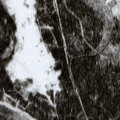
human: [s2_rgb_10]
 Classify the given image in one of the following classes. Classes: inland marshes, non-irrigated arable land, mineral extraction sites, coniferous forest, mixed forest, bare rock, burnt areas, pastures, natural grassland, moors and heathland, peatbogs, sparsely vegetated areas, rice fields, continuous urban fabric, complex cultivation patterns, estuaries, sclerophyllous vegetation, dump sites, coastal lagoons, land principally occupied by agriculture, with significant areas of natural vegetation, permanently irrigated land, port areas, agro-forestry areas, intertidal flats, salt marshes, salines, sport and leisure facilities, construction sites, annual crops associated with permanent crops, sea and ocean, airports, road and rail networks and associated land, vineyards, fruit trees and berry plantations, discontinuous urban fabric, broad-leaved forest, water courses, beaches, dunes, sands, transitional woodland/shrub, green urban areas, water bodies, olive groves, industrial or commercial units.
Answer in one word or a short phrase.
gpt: coniferous forest, mixed forest, peatbogs